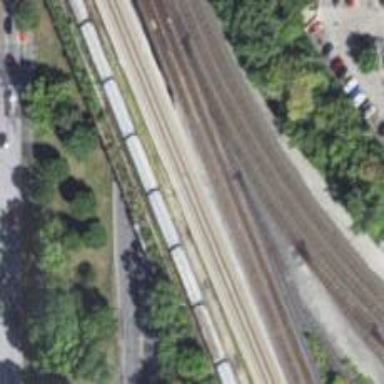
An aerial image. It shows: Bridge for electrified rail.